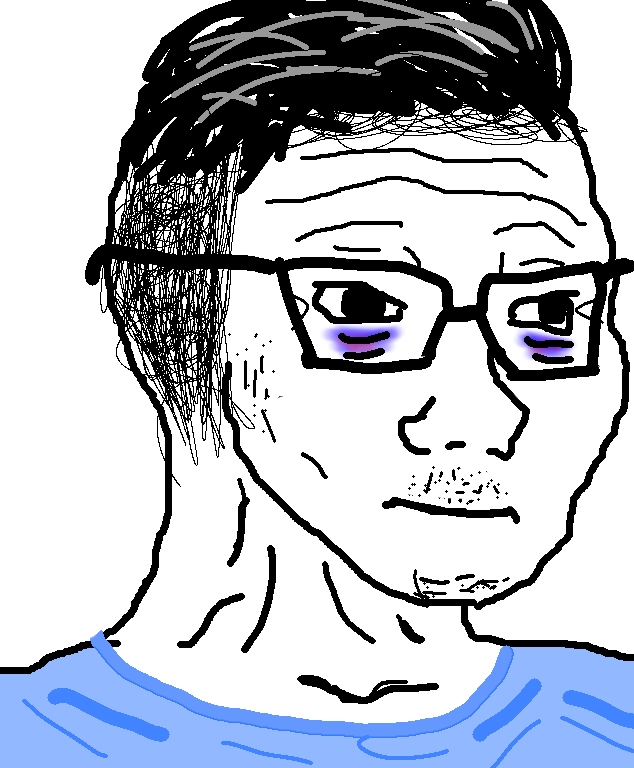
Label: 5_Doomer